Aerial crown-view tile of a tropical tree (Barro Colorado Island, Panama), acquired 20250818:
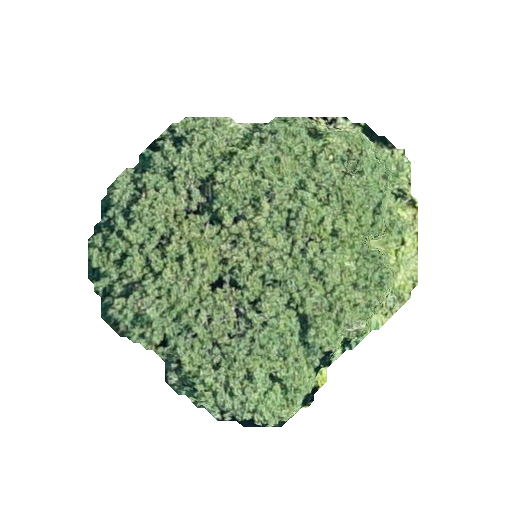
Species: Astronium graveolens
GBIF accepted scientific name: Astronium graveolens
Crown area: 109.018 m²